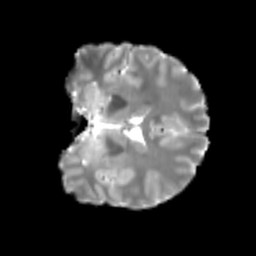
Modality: T2w
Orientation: coronal
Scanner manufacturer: siemens
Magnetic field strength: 3 T
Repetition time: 4 s
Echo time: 0.0594 s